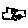
Label: car